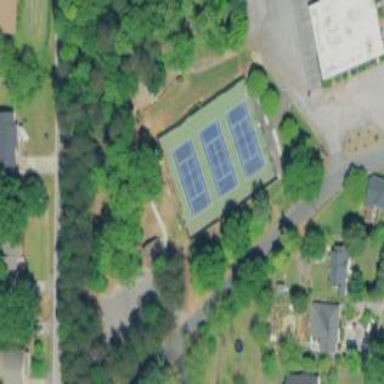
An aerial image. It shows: Tennis court on pitch designated for leisure land.